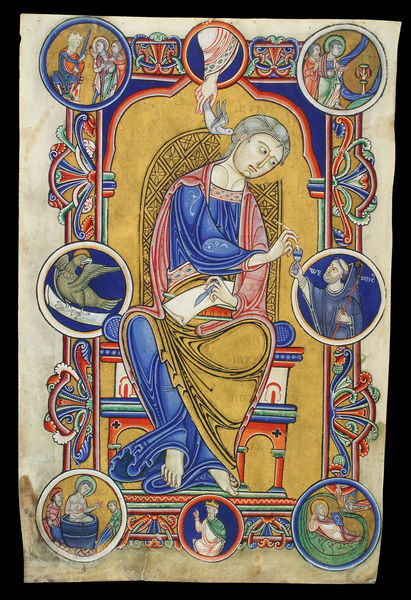
Titel: Liessies Evangeliar
Standort: Herkunftsort: Liesses, Abtei von Liessie (EU - F - Nord)
Institution: Avesnes, Musée de la Société d’Archéologie et d’Art de l’Arondissement d’avesnes
Schlagwörter: hand, tuch, taube, könig, thron, bad, buch, jesus, mittelalter, heiliger, petrus, göttlich, geist, michel, weihe, apostel, evangelisten, antonius, gesalbt